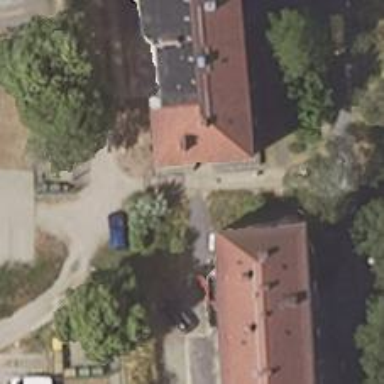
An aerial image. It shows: Compacted footway.